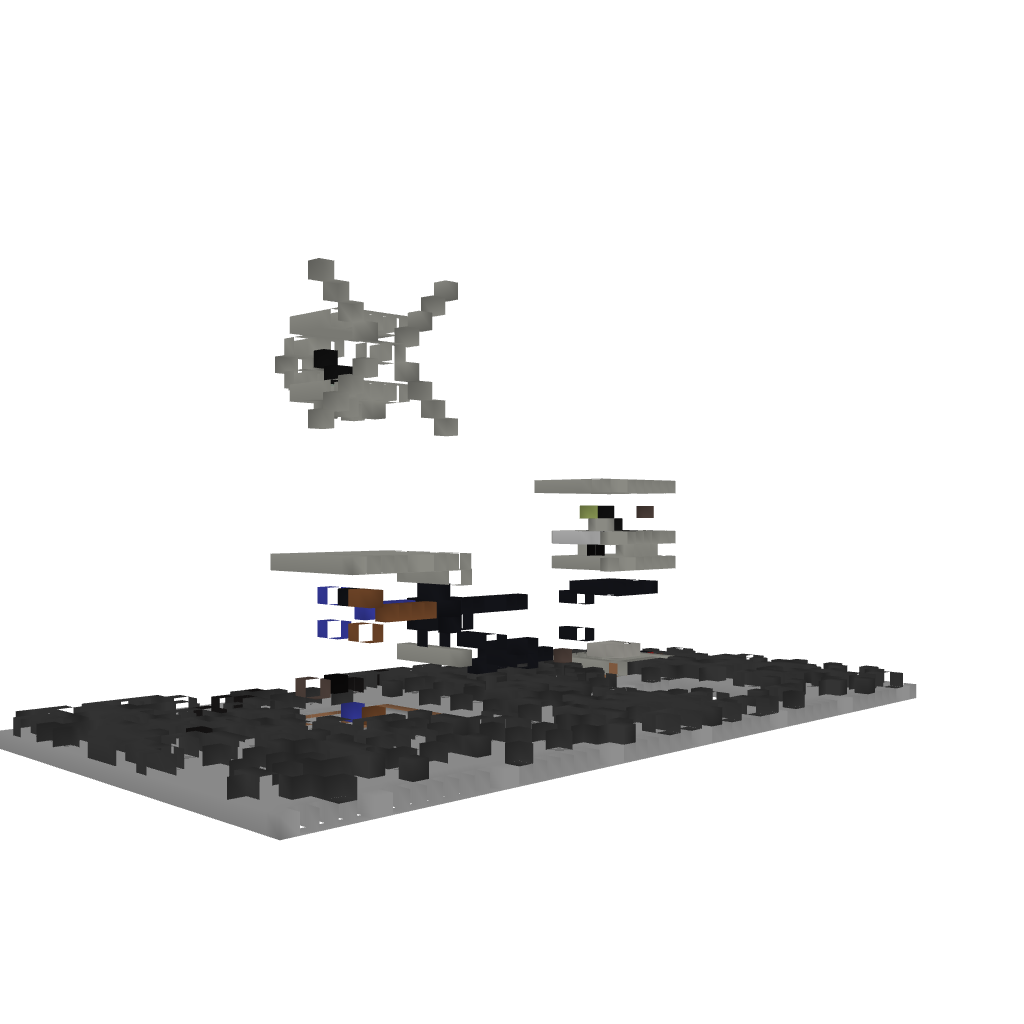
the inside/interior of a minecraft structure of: PHILIPS coffeemaker.